Question: I'm trying to install WebSphere 8.5. I downloaded the files from my company internal server and not from IBM portal. I have 3 zip folders for disc 1-3 and an installation manager zip folder()

When I install installation manager I need to add a repository.config and I am wondering which repository.config I should add as I have three of them for disk 1-3 and one inside the installation manager zip folder. Am I missing any file? Please direct me to the right steps and resource to install web application in WebSphere.
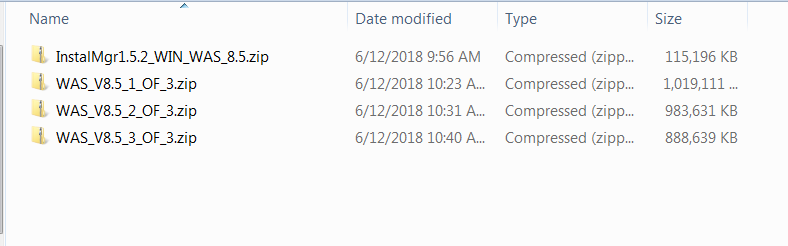
Answer: Don't add repository.config, simply add the path to the single directory you extract the three zip files to.